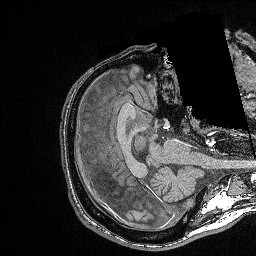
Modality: FLASH
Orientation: axial
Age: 31
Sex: male